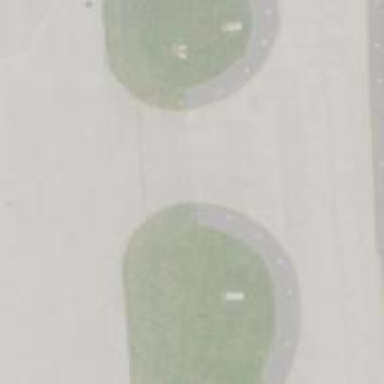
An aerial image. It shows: Image of taxiway at airport.